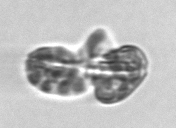
Label: Karenia